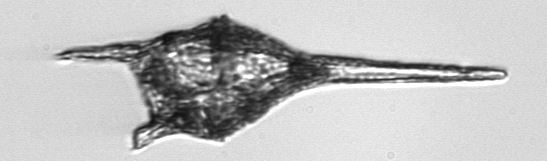
Label: Tripos_lineatus